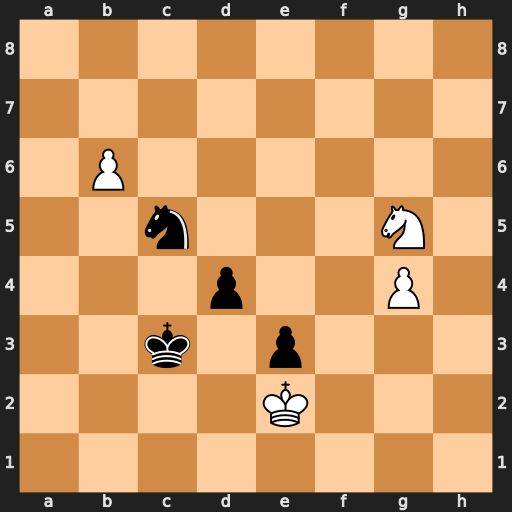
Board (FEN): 8/8/1P6/2n3N1/3p2P1/2k1p3/4K3/8
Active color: w
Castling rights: -
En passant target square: -
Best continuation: Nf3 Kc4 g5